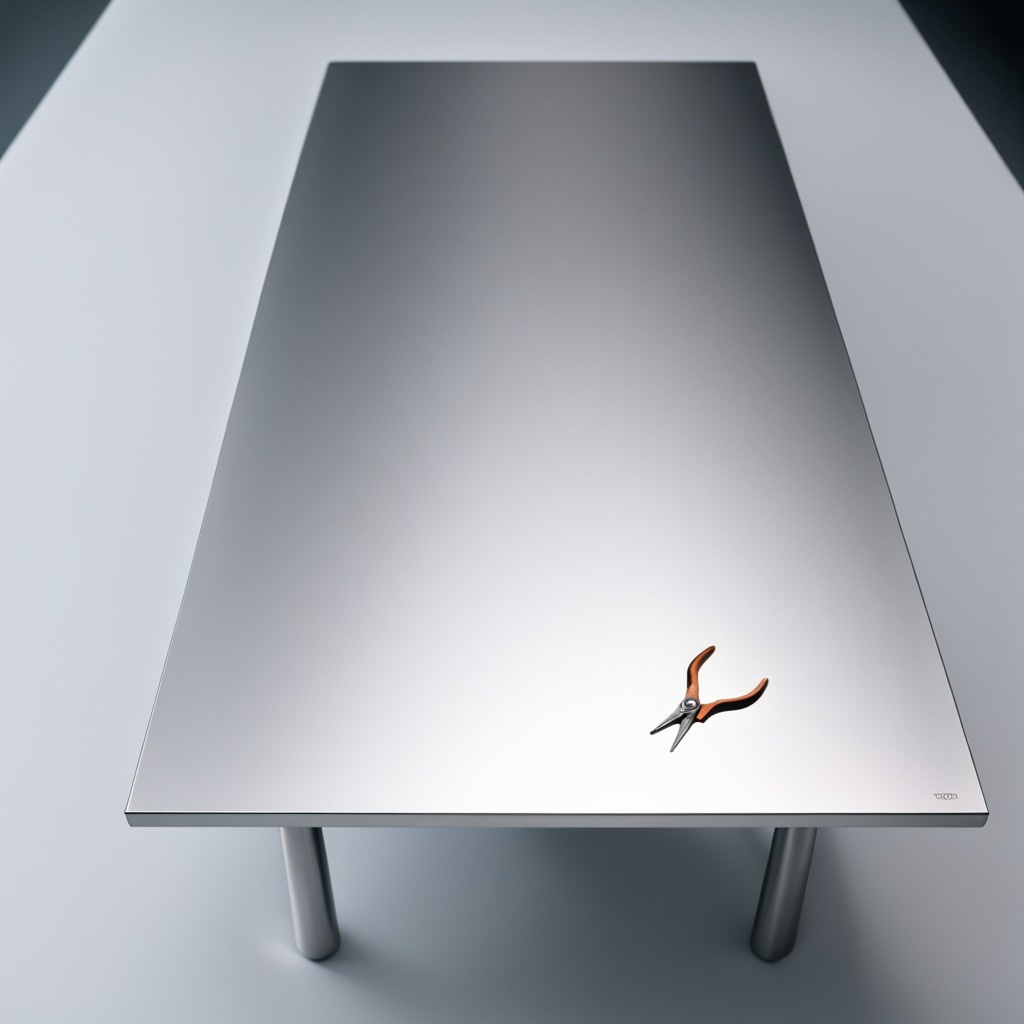
A plier is lying on the stainless steel table in a high-end prototyping lab.